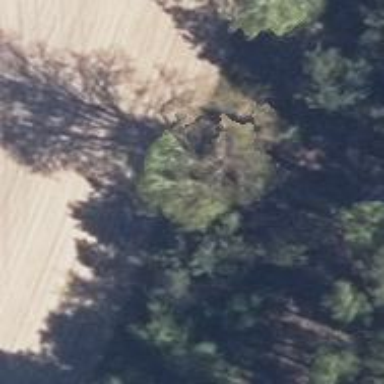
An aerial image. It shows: Hunting stand.